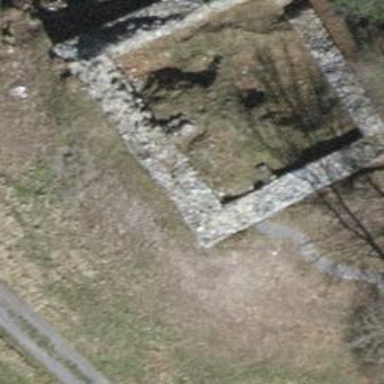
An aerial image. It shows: Dry stone wall barrier.